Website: walmart
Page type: cross-sells
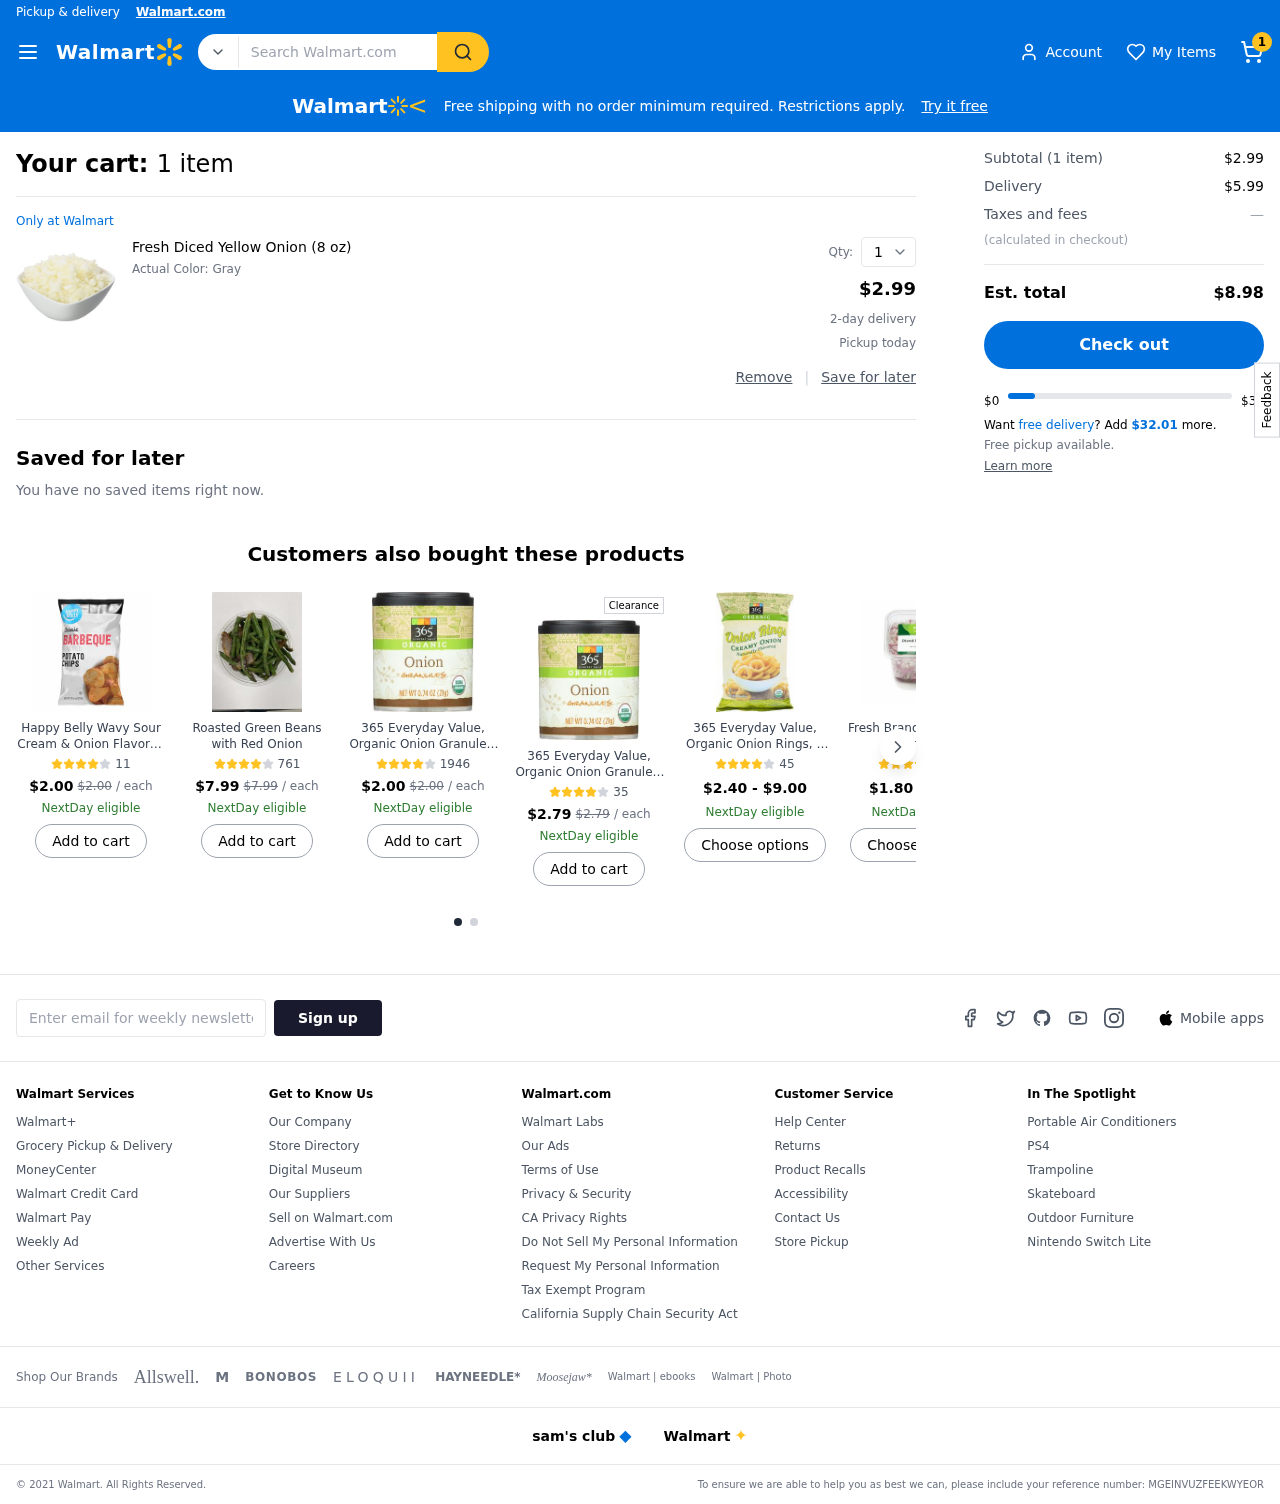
Product elements: key: PRODUCT1_NAME
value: Fresh Diced Yellow Onion (8 oz)
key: PRODUCT1_PRICE
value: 2.99
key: PRODUCT1_QUANTITY
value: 1
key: PRODUCT6_PRICE
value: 3
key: PRODUCT7_PRICE
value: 2
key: PRODUCT2_NAME
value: Happy Belly Wavy Sour Cream & Onion Flavored Potato Chips, 10.5 oz
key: PRODUCT2_NUM_RATINGS
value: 11
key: PRODUCT2_PRICE
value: $2.00
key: PRODUCT2_ORIGINAL_PRICE
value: $2.00
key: PRODUCT3_NAME
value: Roasted Green Beans with Red Onion
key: PRODUCT3_NUM_RATINGS
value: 761
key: PRODUCT3_PRICE
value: $7.99
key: PRODUCT3_ORIGINAL_PRICE
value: $7.99
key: PRODUCT4_NAME
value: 365 Everyday Value, Organic Onion Granules, 0.74 oz
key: PRODUCT4_NUM_RATINGS
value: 1946
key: PRODUCT4_PRICE
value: $2.00
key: PRODUCT4_ORIGINAL_PRICE
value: $2.00
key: PRODUCT5_NAME
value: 365 Everyday Value, Organic Onion Granules, 0.74 oz
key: PRODUCT5_NUM_RATINGS
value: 35
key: PRODUCT5_PRICE
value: $2.79
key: PRODUCT5_ORIGINAL_PRICE
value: $2.79
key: PRODUCT6_NAME
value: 365 Everyday Value, Organic Onion Rings, 5 oz
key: PRODUCT6_NUM_RATINGS
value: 45
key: PRODUCT7_NAME
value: Fresh Brand – Diced Red Onion, 10 oz
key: PRODUCT7_NUM_RATINGS
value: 267
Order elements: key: ORDER_NUM_ITEMS
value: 1
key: ORDER_NUM_ITEMS
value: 1 item
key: ORDER_SUBTOTAL
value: $2.99
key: ORDER_SHIPPING_COST
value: $5.99
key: ORDER_TOTAL
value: $8.98
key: ORDER_FREE_DELIVERY_REMAINING
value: $32.01
Search elements: key: HEADER_SEARCH
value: Search Walmart.com